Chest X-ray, PA view. Patient: 44 years old, sex M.
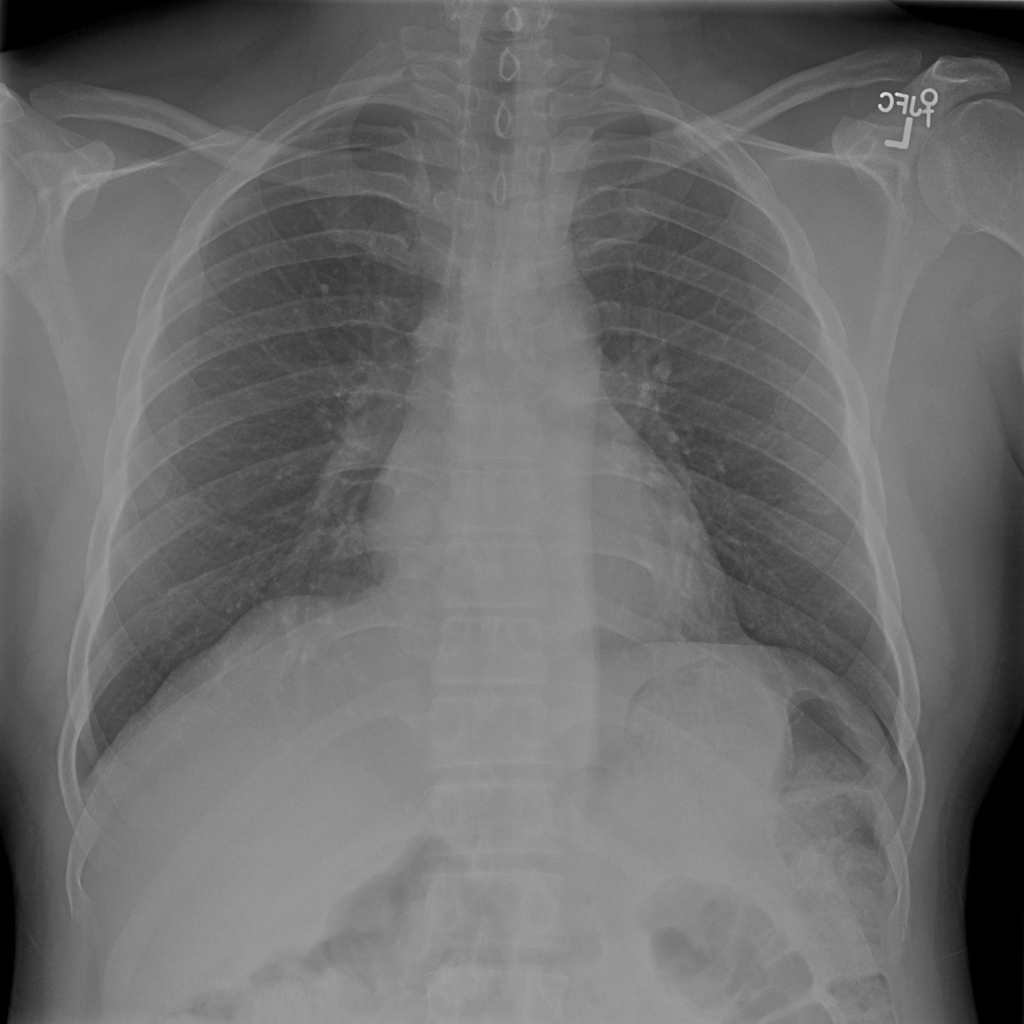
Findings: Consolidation